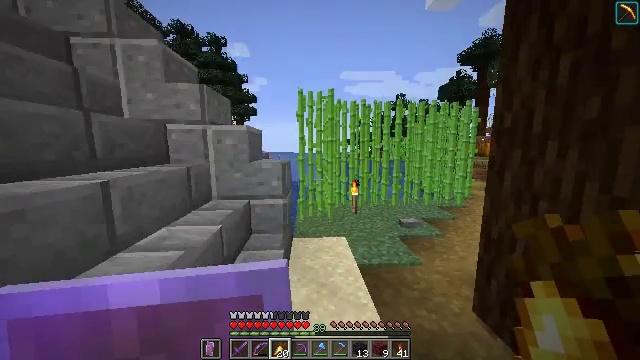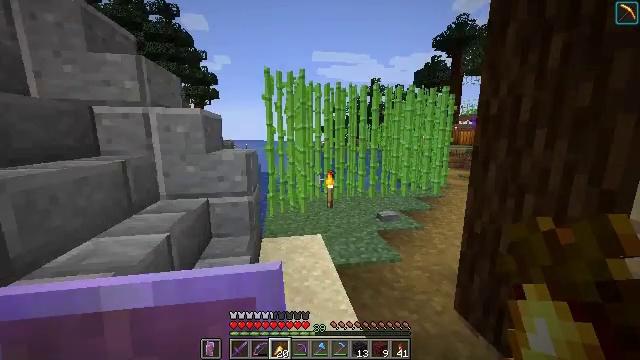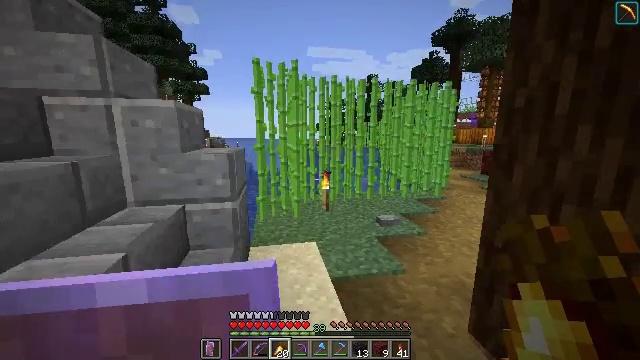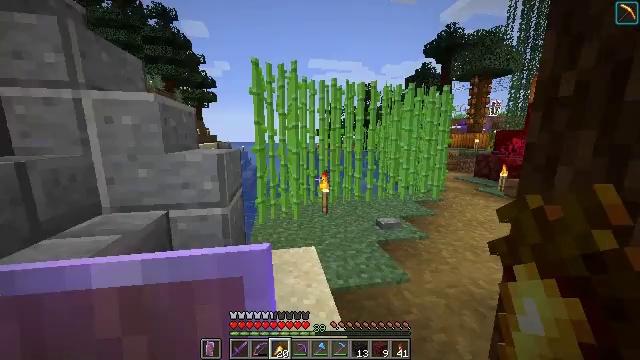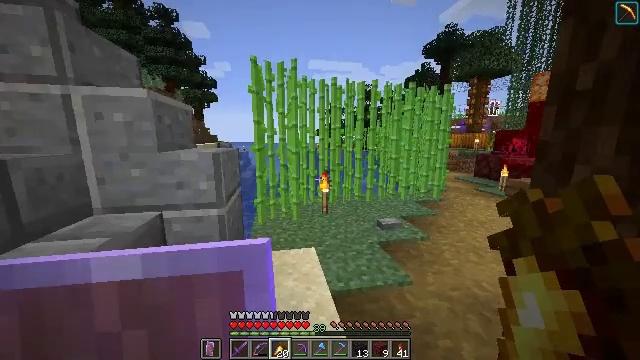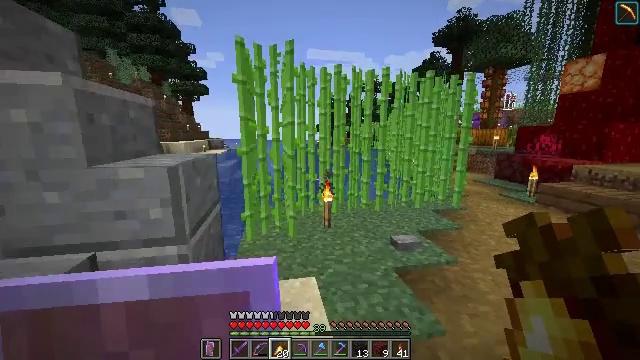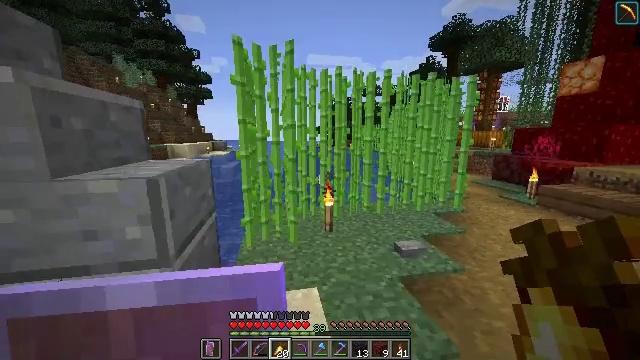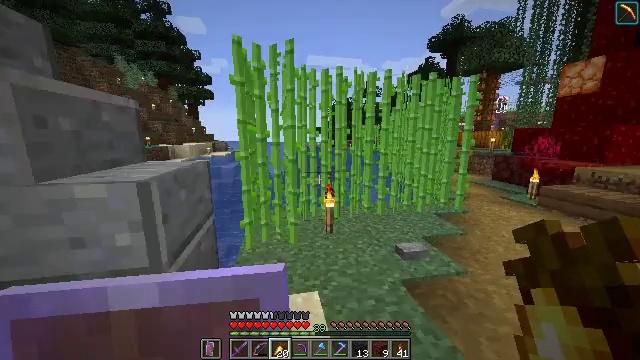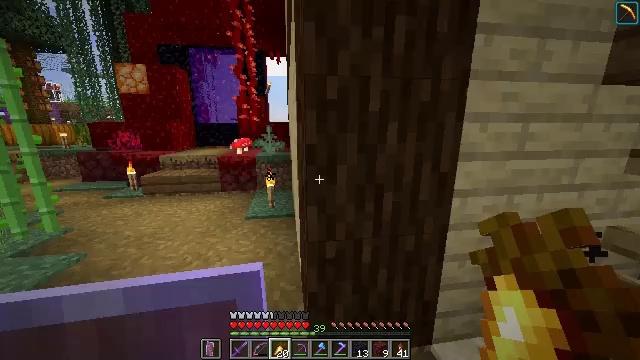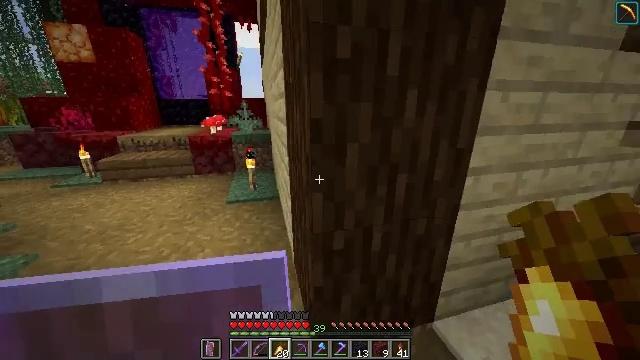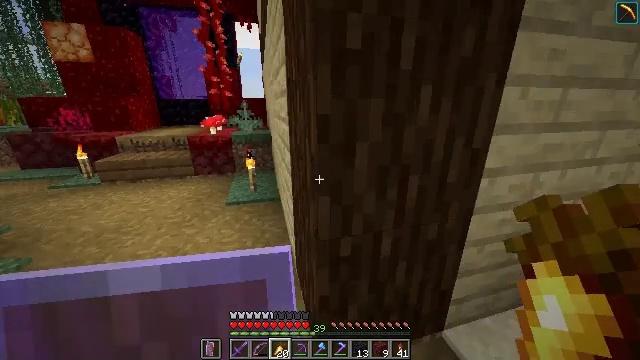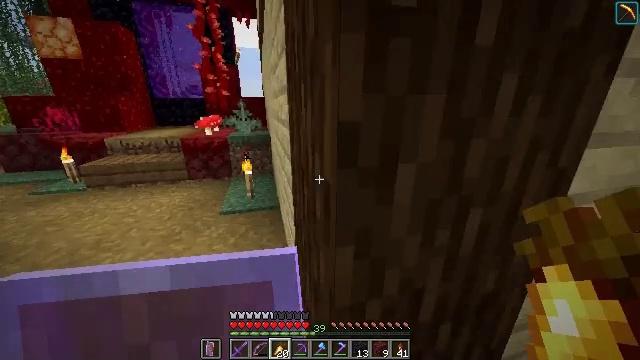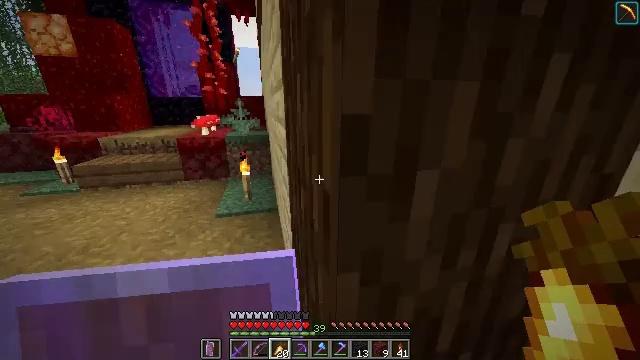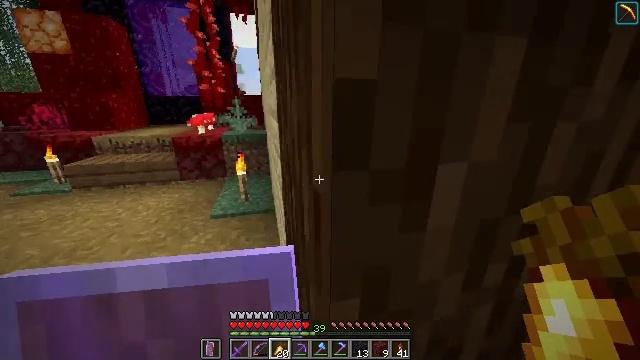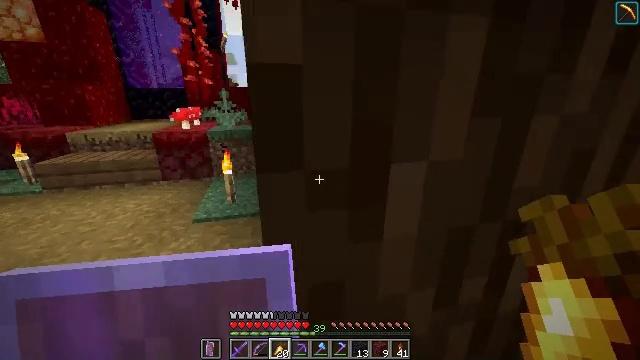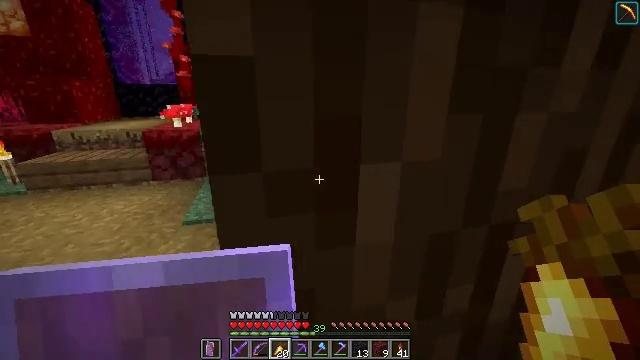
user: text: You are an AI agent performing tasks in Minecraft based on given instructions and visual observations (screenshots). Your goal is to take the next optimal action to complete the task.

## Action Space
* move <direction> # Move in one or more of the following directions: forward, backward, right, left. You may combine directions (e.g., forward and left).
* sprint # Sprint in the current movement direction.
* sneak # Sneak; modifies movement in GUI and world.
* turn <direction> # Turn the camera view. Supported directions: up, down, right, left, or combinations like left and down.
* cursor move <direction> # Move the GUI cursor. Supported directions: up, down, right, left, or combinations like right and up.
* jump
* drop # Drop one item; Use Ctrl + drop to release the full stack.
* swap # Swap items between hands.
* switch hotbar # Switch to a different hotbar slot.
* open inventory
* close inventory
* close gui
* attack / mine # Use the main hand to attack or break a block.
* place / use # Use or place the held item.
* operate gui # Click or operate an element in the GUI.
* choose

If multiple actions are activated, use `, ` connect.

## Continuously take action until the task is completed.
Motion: motion action
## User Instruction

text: Attack the nether wart block to break it.
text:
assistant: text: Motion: move forward, sprint, turn right and down
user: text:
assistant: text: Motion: move forward, sprint, turn right
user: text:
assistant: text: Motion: move forward, sprint
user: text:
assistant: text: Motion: move forward, sprint
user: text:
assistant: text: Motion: move forward, sprint
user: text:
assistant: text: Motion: move forward, sprint
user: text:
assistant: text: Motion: move forward, sprint
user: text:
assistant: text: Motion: move forward, sprint, turn right and down
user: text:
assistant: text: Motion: move forward, sprint, turn right and down
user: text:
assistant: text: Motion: move forward, sprint
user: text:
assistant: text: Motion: move forward, sprint
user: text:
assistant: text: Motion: move forward, sprint
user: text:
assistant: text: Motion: move forward, sprint
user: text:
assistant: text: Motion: move forward, sprint
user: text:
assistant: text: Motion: move forward, sprint
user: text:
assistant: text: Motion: move forward, sprint
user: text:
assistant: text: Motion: move forward, sprint
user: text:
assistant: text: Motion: move forward, sprint, turn left
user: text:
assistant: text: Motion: move forward, sprint, turn left
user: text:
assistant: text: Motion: move forward, sprint, turn left and up
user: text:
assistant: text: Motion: move forward, sprint, turn left and up
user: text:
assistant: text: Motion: move forward, sprint, turn left
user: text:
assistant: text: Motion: move forward, sprint, turn left
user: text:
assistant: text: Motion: move forward, sprint, turn left
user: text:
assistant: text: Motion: move forward, sprint, turn left
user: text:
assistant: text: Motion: move forward, sprint
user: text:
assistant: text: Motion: move forward, sprint, turn right
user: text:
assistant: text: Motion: move forward, sprint, turn right
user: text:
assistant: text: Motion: move forward, sprint, turn right
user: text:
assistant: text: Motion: move forward, sprint, turn right